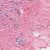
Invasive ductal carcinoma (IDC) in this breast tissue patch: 0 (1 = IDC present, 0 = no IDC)